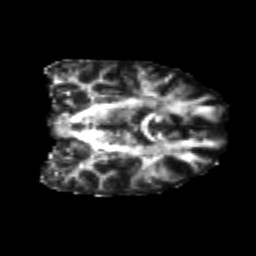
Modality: FA
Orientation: coronal
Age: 24
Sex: female
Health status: healthy
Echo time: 0.074 s